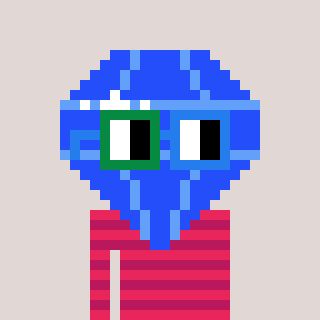
a pixel art character with square green and blue glasses, a blue diamond-shaped head and a darkpink-colored body on a warm background